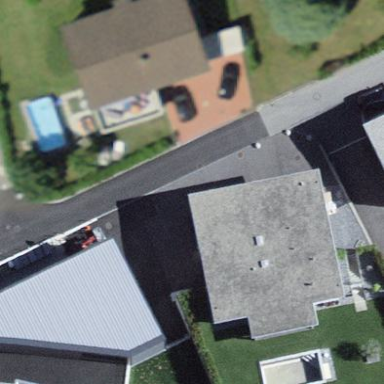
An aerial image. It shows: House with flat roof.